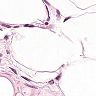
Metastatic tissue present: no